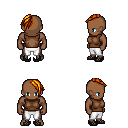
a pixel art fantasy rpg character, male body template, human, dark skin, brown sleeveless shirt, white pants, dark blonde long mohawk hairstyle, ghillies, four views (front, back, left, right), 2x2 character sprite sheet, small pixel art, hard edges, no anti-aliasing